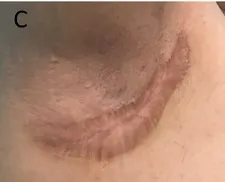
Illustrations of the case reports 1 , wide excision of remaining non draining fistulae 1 year after initiation of adalimumab , wide excision of remaining non draining fistulae 1 year after initiation of adalimumab.
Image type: medical_photograph (skin_photograph)